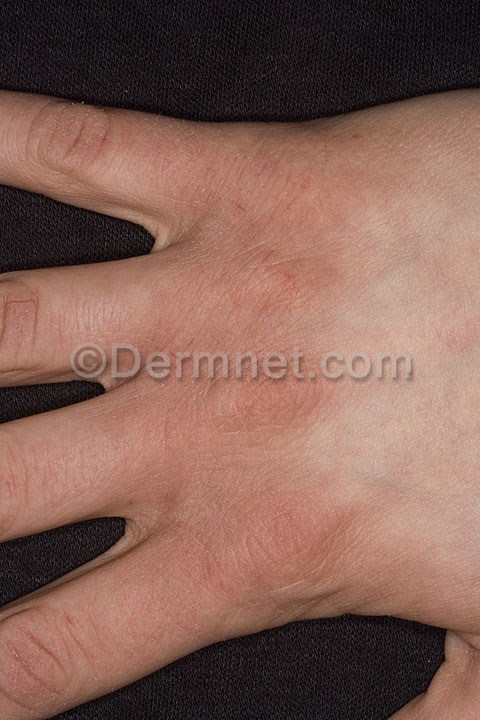
Disease: Poison Ivy Photos and other Contact Dermatitis